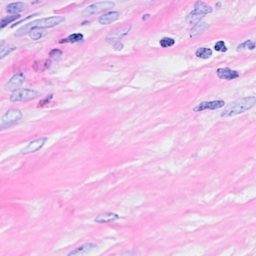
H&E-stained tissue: Breast